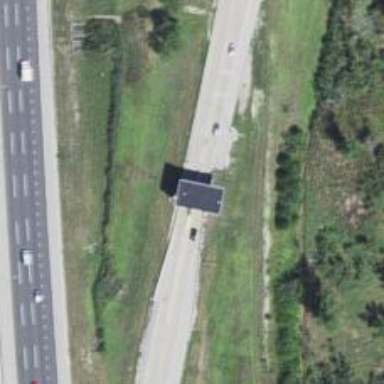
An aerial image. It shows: Toll gantry on the road.